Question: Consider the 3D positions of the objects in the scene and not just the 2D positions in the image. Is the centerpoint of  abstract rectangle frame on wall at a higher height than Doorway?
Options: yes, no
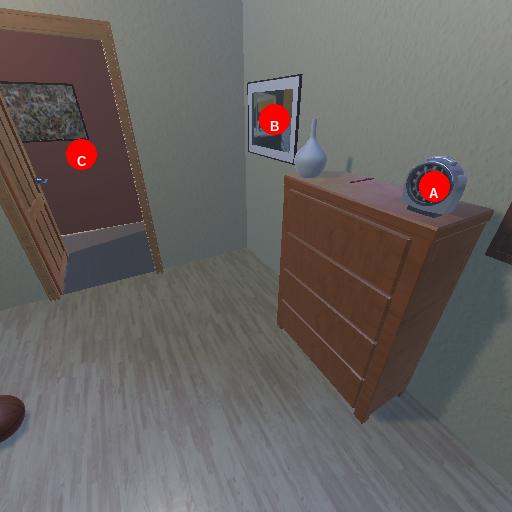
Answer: yes